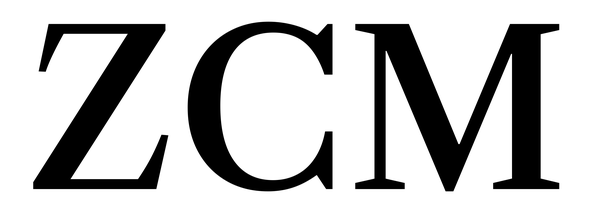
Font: LibreCaslonText_Medium